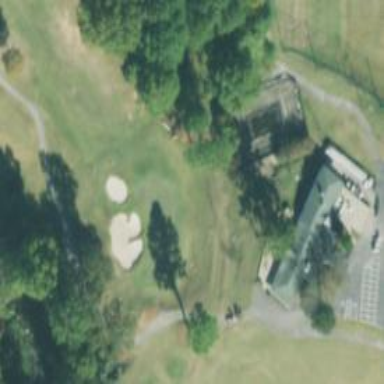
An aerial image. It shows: Golf hole.